Question: I have a chart with to series of data for a bunch of categories, every category only have values for one of the series:

The problem is that the bars don't start in the center of the category but on the begin or end, depending if its in first or the second series.
Is there a way to start the bar in center?
Example: <URL>
Chart settings:
'''
{
chart: {
type: 'bar'
},
xAxis: {
categories: ['A', 'B', 'C', 'D', 'E'],
title: {
text: null
}
},
yAxis: {
min: 0,
title: {
text: 'Population (millions)',
align: 'high'
},
labels: {
overflow: 'justify'
}
},
tooltip: {
valueSuffix: ' millions'
},
plotOptions: {
bar: {
dataLabels: {
padding: 0,
enabled: true
}
}
},
legend: {
layout: 'vertical',
align: 'right',
verticalAlign: 'top',
x: -40,
y: 100,
floating: true,
borderWidth: 1,
backgroundColor: ((Highcharts.theme && Highcharts.theme.legendBackgroundColor) || '#FFFFFF'),
shadow: true
},
credits: {
enabled: false
},
series: [{
name: 'Type1',
data: [null, {
y: 870
},
null, {
y: 408
},
null
]
}, {
name: 'Type2',
data: [{
y: 973
},
null, {
y: 680
},
null, {
y: 34
}
]
}]
}
'''
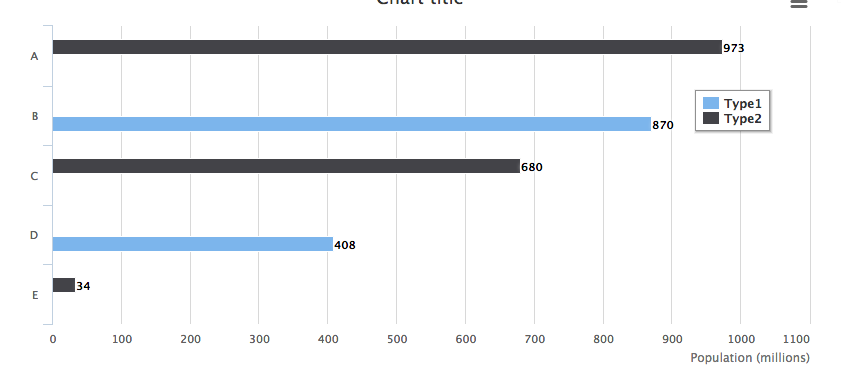
Answer: You can set 'grouping:false' in plotOptions / bar object.
Example: <URL>